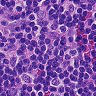
Metastatic tissue present: no